Current action and preconditions to check: path_clear

Your task: For each precondition in the list above, predict whether it will hold at this action.

Consider the current scene as observed from the mobile robot's camera, and analyze the predicted future states of all dynamic agents (e.g., people, animals, vehicles, or any moving entities) within the NEXT SECOND.

IMPORTANT: Only answer "very likely" if you are absolutely certain—based on strong, clear evidence—that a dynamic agent will violate the precondition in the predicted future state. Do NOT answer "very likely" for unlikely, ambiguous, or low-probability risks.

Ask yourself for each precondition: Is there a high probability, with clear and convincing evidence, that the predicted future states of any dynamic agent will interfere with the predicted future state of the currently executing action within the NEXT SECOND, causing that precondition to fail?

Assess the risk level based on these predictions. Use "likely" or "very likely" if motions create a clear risk of interference.

Use "neutral" or "improbable" if agents are nearby but their predicted paths are clearly diverging or non-conflicting.

Failure Risk Categories: "very improbable", "improbable", "neutral", "likely", "very likely"

Answer Format: Output ONLY the probability_of_failure value from these categories: "very improbable", "improbable", "neutral", "likely", "very likely"

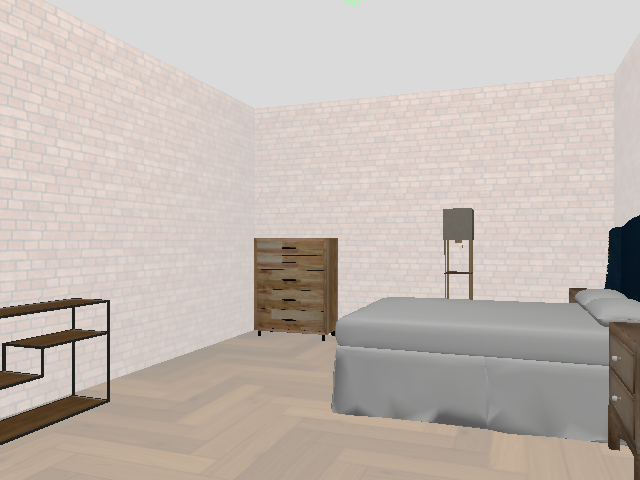

Answer: very improbable